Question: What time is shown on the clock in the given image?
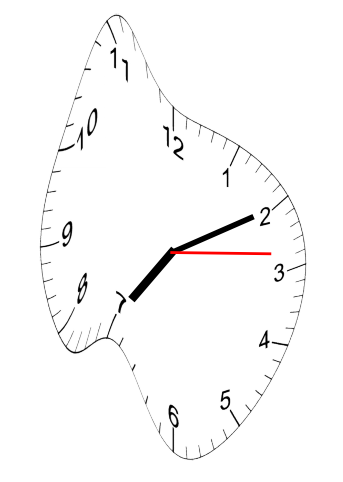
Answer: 07:10:14